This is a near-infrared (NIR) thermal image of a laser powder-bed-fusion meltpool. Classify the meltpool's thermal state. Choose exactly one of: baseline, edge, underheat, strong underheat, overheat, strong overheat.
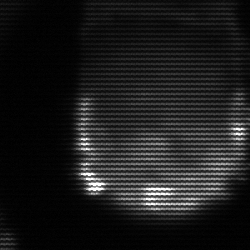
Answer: edge